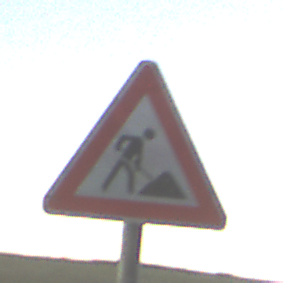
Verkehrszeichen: Arbeitsstelle
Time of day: Night
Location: Outdoor (Nature)
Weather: Clear
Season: NotSpecified
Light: Natural